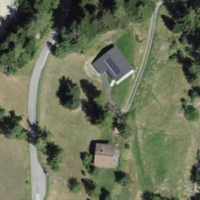
EUNIS habitat code: 43
Species observed at this site:
Primula veris
Stachys recta